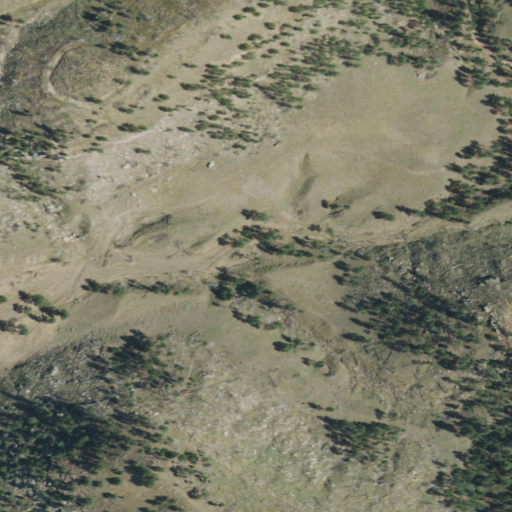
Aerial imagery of valley in South Dakota named Coal Canyon containing grassland, shrub, and evergreen forest